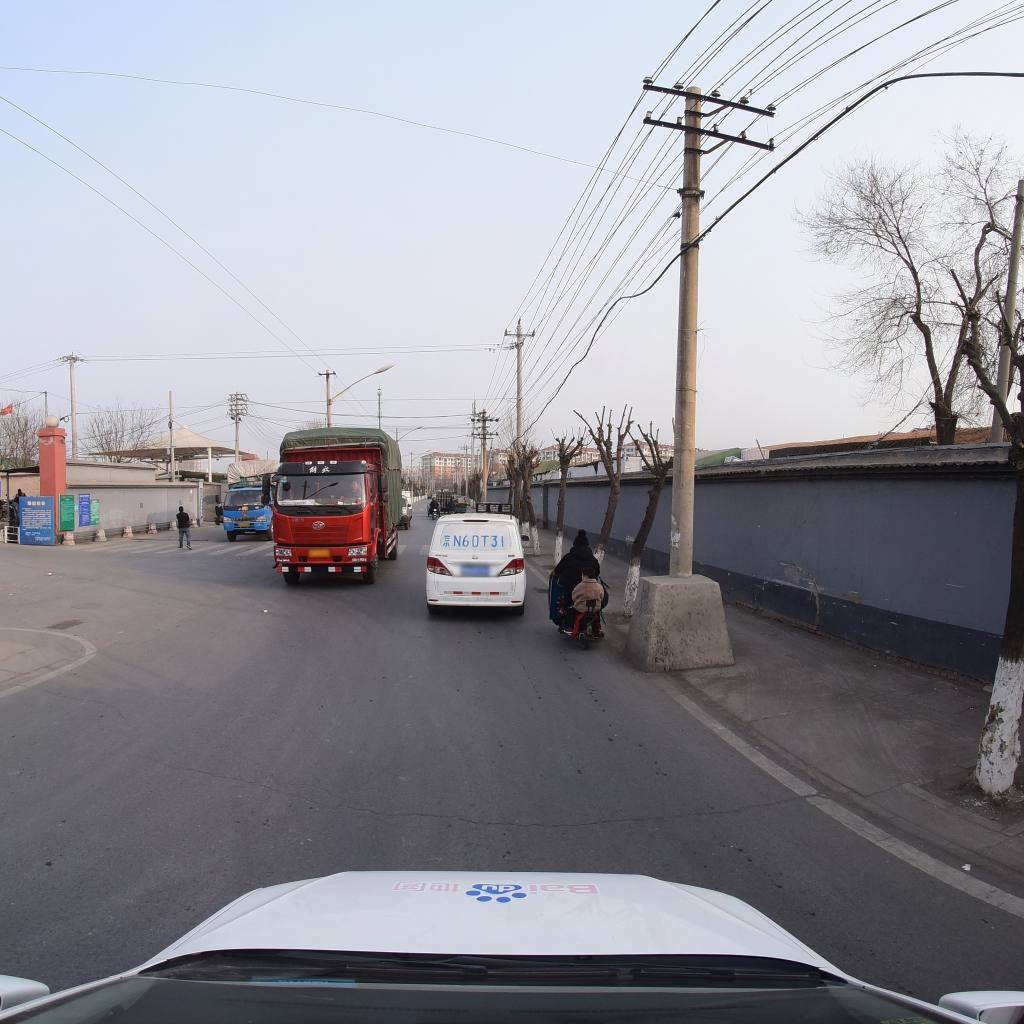
Region: Fengtai
Road damage annotations: transverse crack, transverse crack